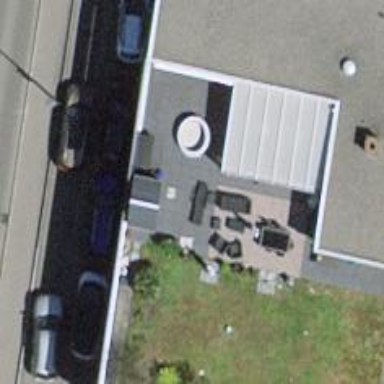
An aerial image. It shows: Car shop.